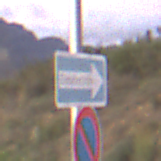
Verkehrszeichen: EinbahnstrasseRechtsweisend
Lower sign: EingeschraenktesHalteverbot
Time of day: Dawn
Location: Outdoor (RoadRail)
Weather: Clear
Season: NotSpecified
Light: Natural